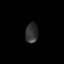
Tissue: lung
Cell type: Endothelial cells
Senescence score: 0.2244
Nuclear area (px): 244
Mean DAPI intensity: 49.918